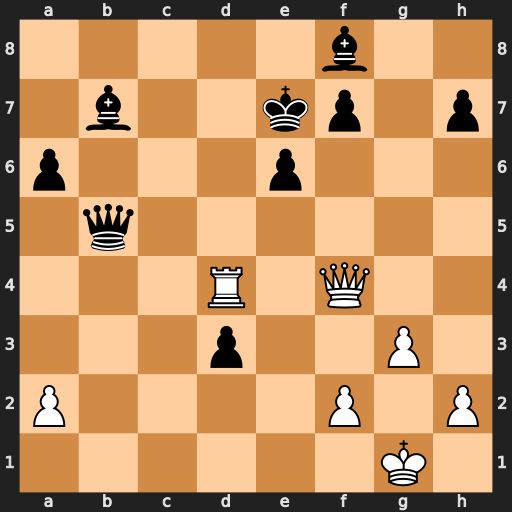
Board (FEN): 5b2/1b2kp1p/p3p3/1q6/3R1Q2/3p2P1/P4P1P/6K1
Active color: w
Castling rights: -
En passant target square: -
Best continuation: Qc7+ Kf6 Rf4+